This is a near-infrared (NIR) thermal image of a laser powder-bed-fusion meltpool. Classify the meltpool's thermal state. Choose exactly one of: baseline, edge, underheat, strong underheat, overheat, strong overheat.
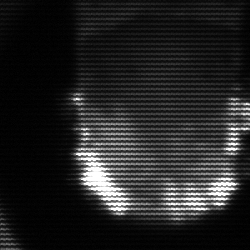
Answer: baseline